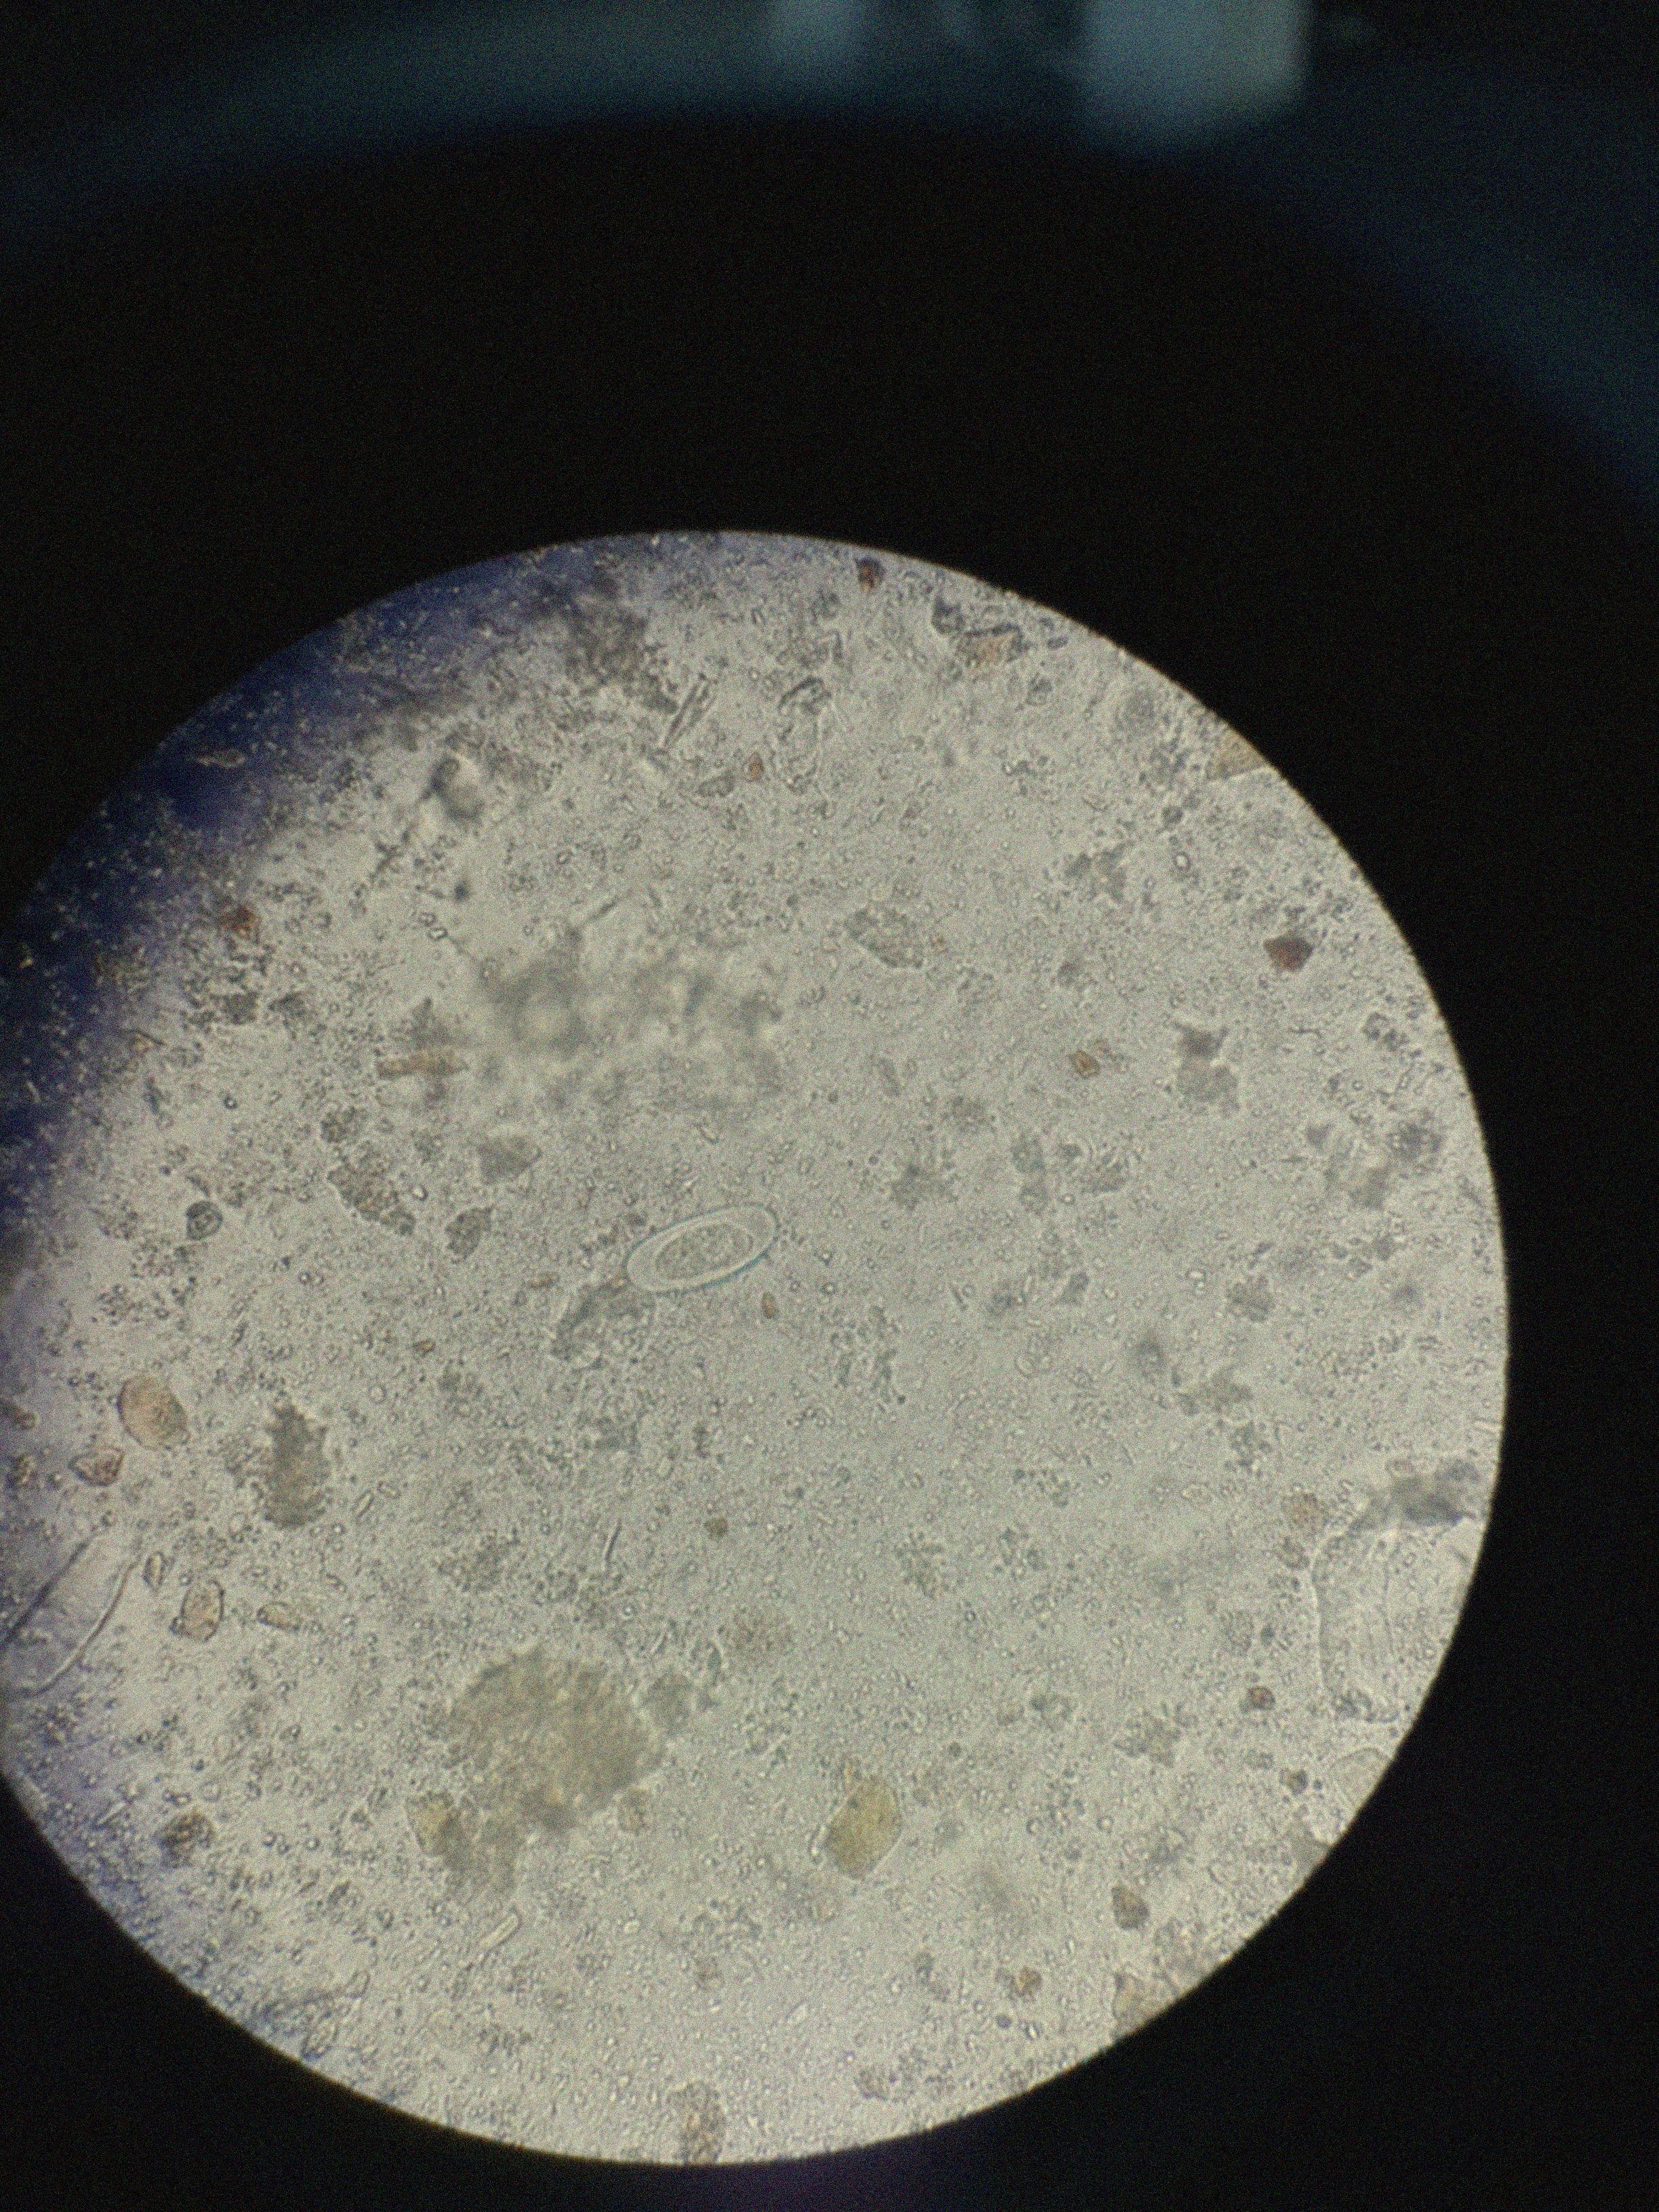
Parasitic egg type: Enterobius vermicularis